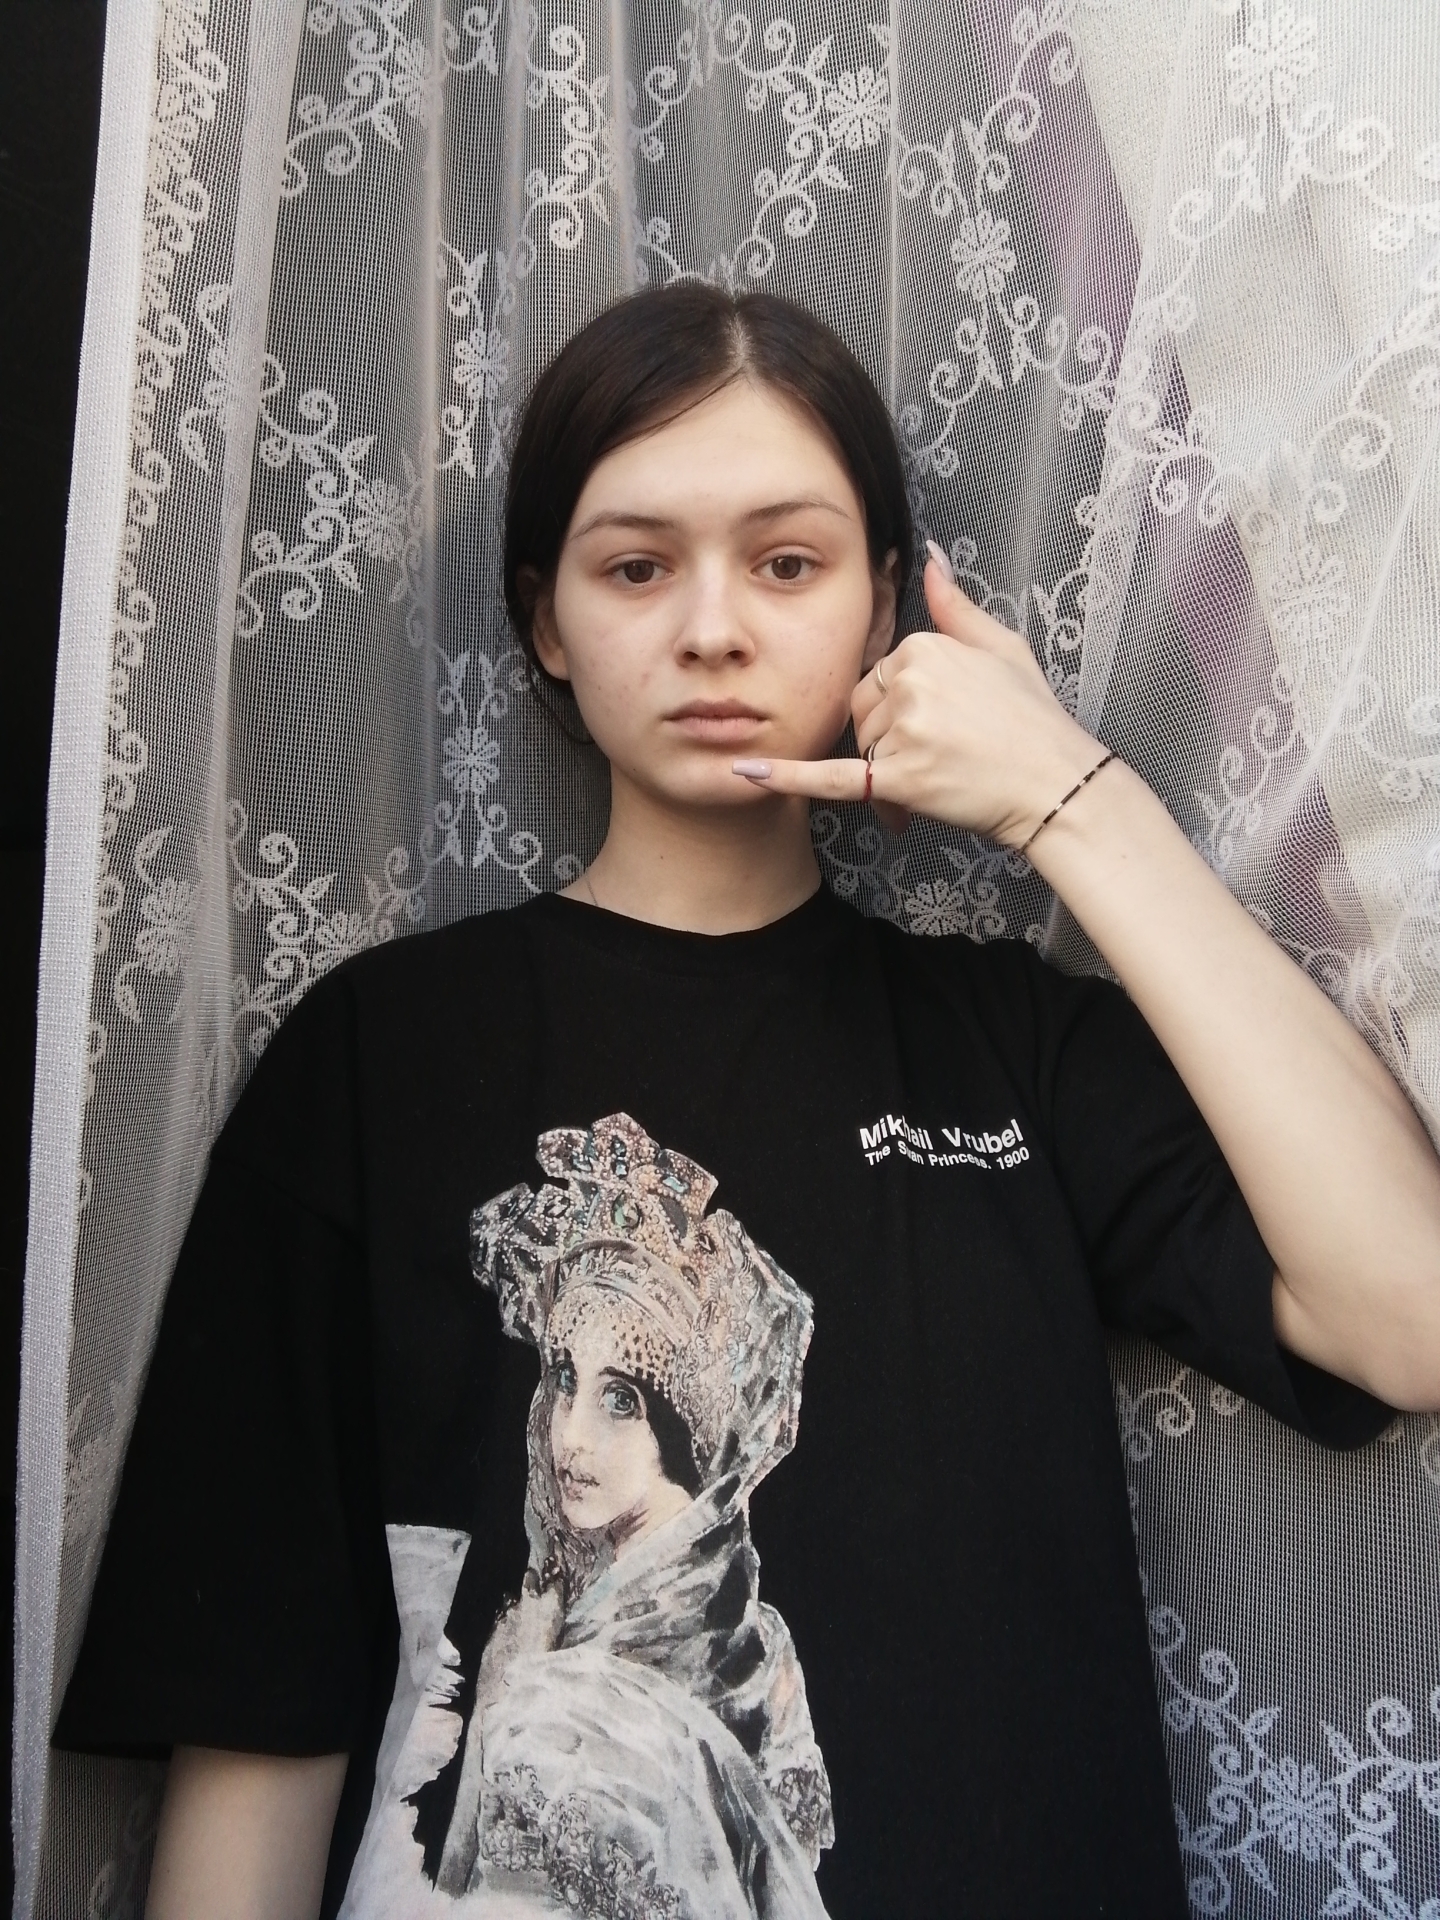
Label: clear